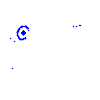
Particle: pion